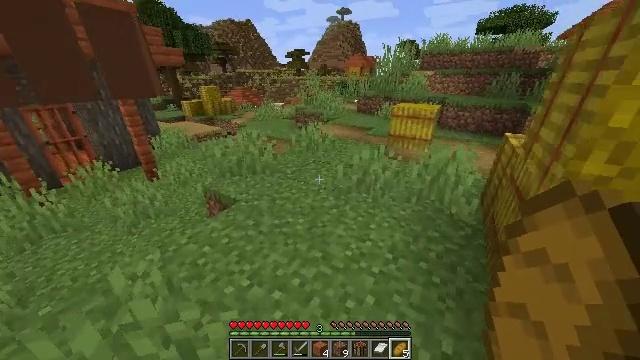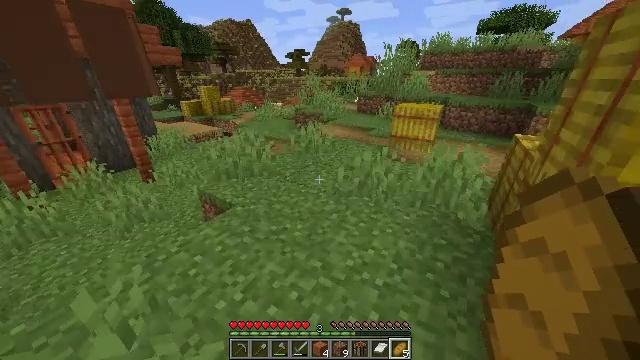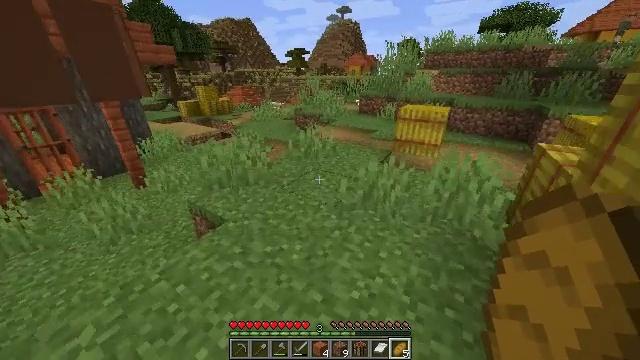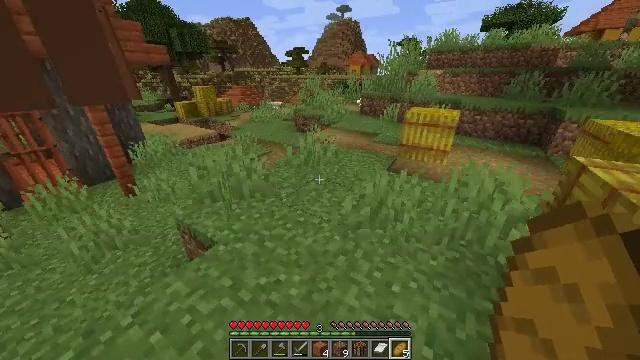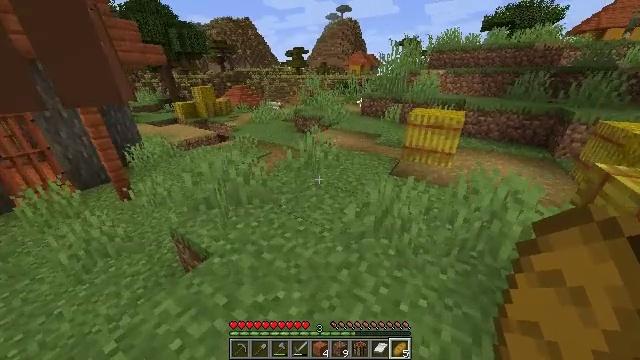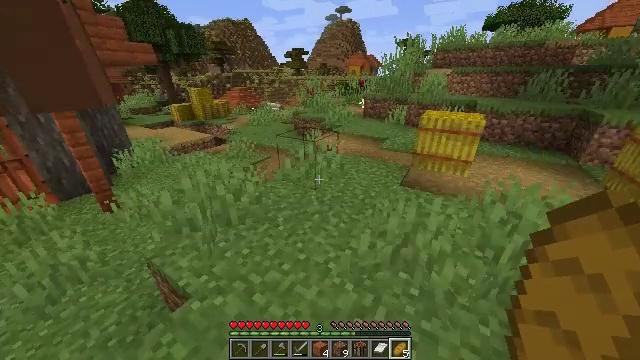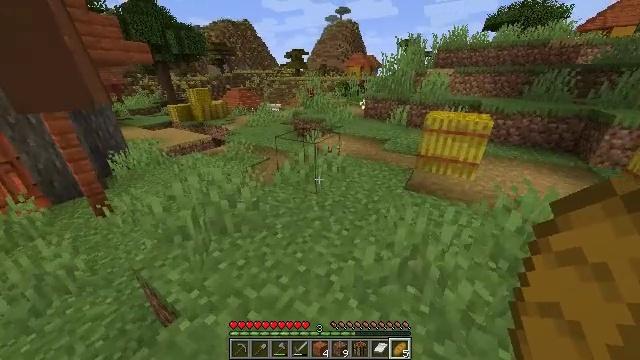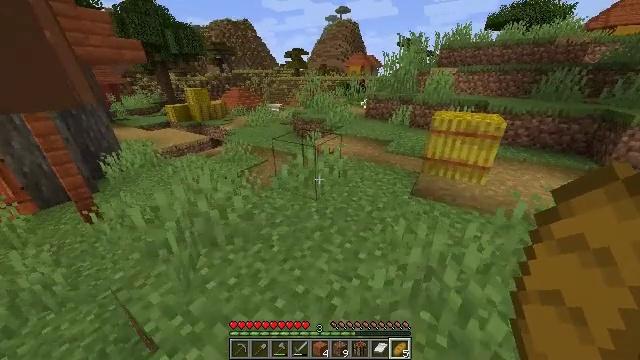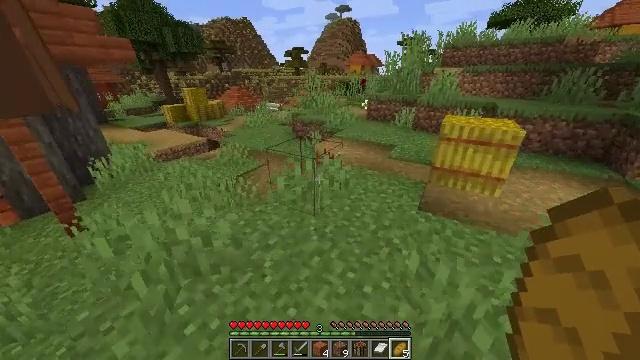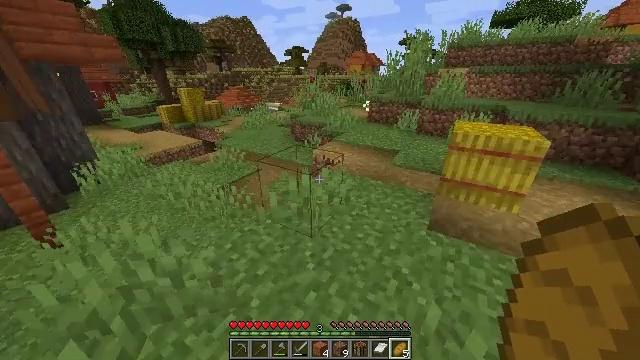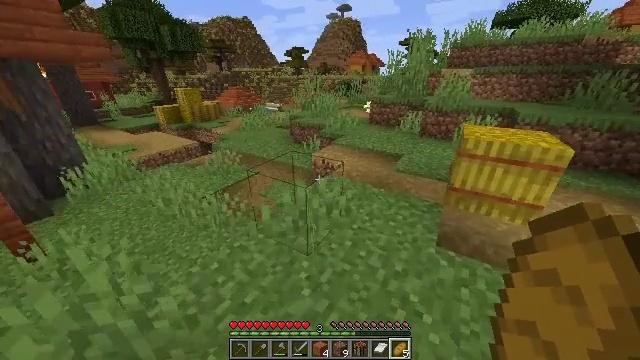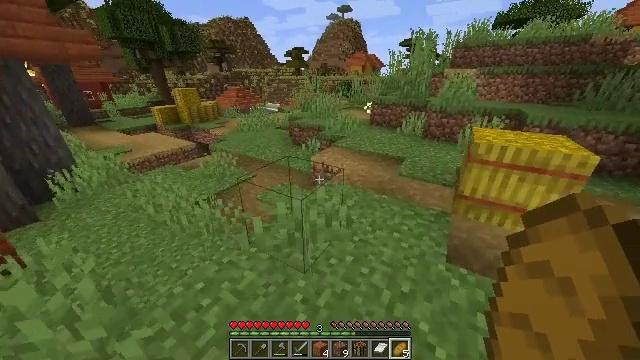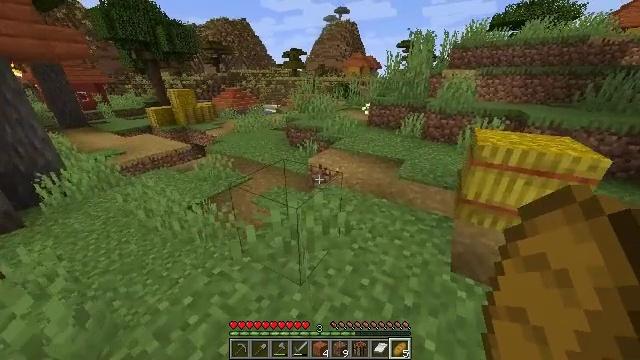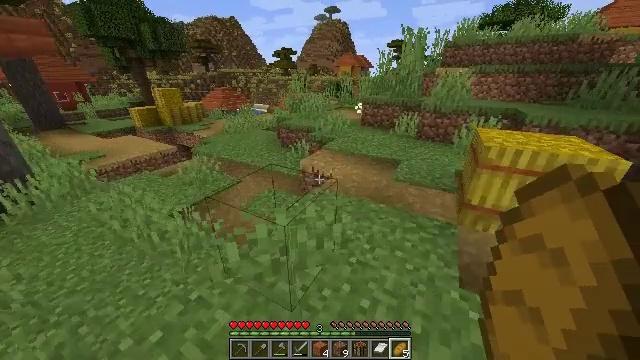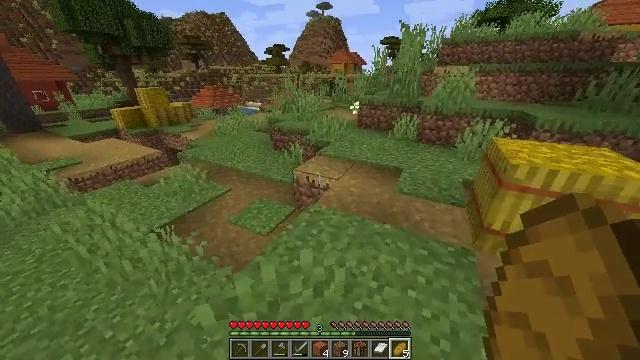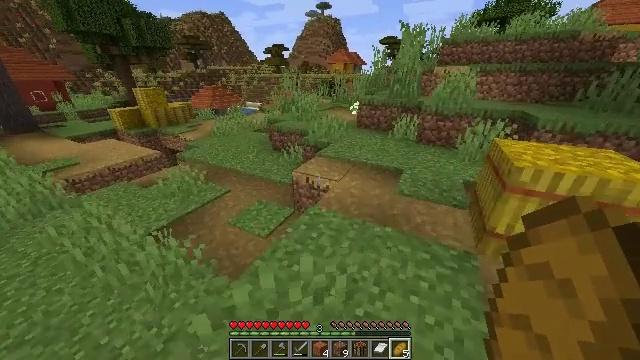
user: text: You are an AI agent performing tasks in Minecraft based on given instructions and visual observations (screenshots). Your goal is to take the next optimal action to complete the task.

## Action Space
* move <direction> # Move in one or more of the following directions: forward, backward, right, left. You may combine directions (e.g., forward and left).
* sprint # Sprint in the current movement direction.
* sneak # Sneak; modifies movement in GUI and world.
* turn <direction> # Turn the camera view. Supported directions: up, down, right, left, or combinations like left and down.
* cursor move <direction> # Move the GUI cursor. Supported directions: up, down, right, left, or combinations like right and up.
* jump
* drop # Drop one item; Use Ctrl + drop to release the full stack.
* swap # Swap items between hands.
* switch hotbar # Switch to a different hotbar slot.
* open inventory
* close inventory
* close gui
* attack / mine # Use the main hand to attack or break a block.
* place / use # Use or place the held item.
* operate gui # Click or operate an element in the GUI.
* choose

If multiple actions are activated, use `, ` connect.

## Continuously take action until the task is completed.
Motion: motion action
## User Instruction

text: Left click on the cartography table to mine it.
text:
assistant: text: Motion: move forward, sprint
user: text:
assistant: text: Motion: move forward, sprint
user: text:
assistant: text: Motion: move forward, sprint
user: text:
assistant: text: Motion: move forward, sprint
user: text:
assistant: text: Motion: move forward, sprint
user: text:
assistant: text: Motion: move forward, sprint
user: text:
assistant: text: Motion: move forward, sprint
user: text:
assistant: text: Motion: move forward, sprint
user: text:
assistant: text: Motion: move forward, sprint
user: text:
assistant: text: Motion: move forward, sprint
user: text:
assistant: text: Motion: move forward, sprint
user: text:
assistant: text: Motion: move forward, sprint
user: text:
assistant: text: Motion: move forward, sprint, turn right
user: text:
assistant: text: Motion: move forward, sprint, turn right
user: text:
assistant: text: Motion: move forward, sprint
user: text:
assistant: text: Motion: move forward, sprint
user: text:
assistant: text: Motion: move forward, sprint
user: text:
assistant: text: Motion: move forward, sprint
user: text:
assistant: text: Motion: move forward, sprint
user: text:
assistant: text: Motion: move forward, sprint
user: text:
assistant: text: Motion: move forward, sprint
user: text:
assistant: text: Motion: move forward, sprint
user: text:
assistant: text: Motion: move forward, sprint
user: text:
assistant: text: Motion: move forward and move right, sprint
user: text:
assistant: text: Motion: move forward and move right, sprint
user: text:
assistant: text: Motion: move forward and move right, sprint
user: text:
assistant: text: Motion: move forward and move right, sprint
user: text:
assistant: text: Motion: move forward, sprint
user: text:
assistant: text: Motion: move forward, sprint
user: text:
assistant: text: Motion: move forward, sprint